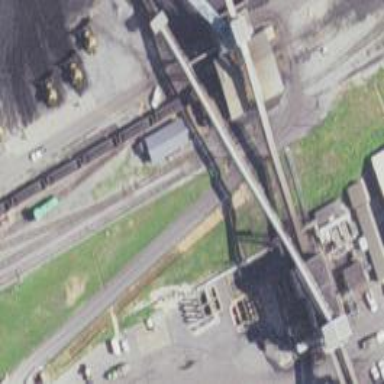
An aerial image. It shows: Rail spur service.